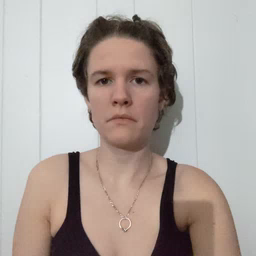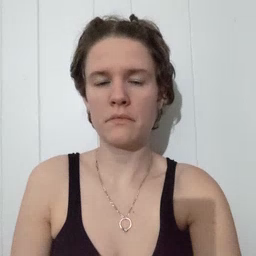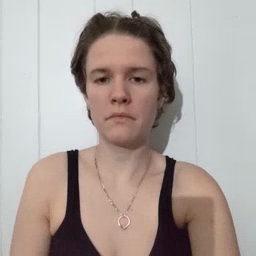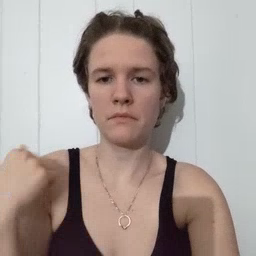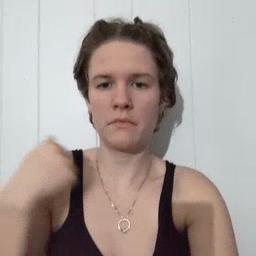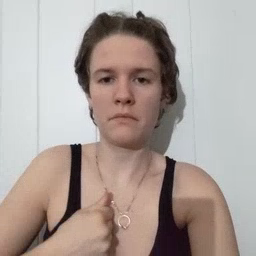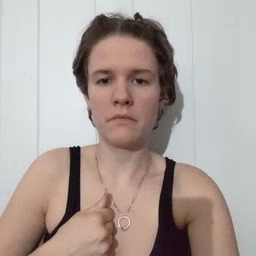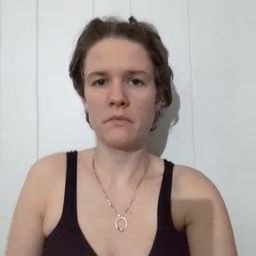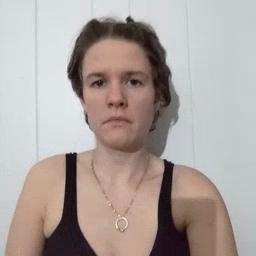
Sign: jacket